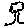
Label: tree